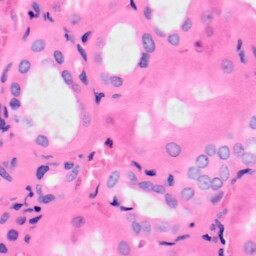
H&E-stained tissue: Kidney